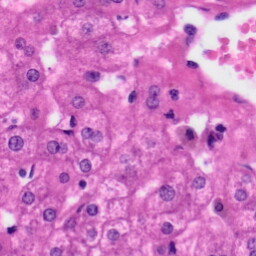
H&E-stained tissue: Liver